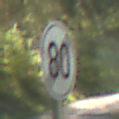
Verkehrszeichen: EndeGeschwindigkeit80
Umgebung: Outdoor, Nature
Tageszeit: MorningAfternoon
Wetter: Clear
Licht: Natural
Jahreszeit: NotSpecified
Kontrast: LowContrast